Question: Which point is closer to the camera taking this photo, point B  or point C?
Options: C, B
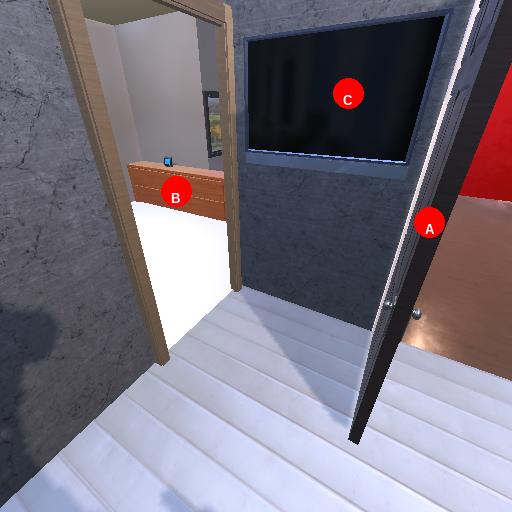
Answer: C